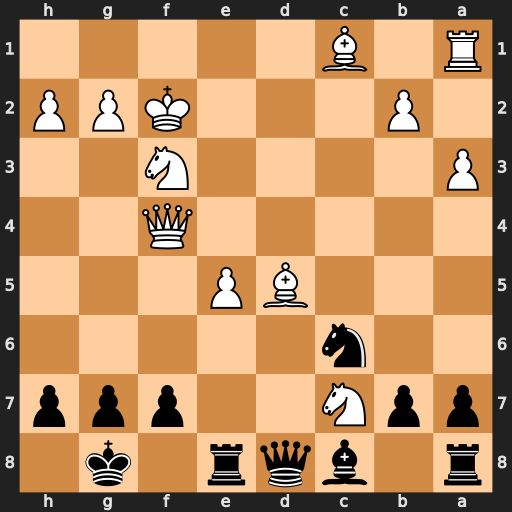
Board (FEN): r1bqr1k1/ppN2ppp/2n5/3BP3/5Q2/P4N2/1P3KPP/R1B5
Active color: b
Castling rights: -
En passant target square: -
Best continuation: Qxc7